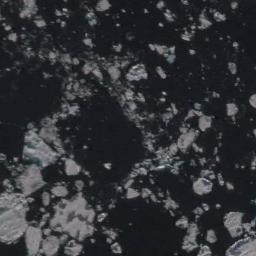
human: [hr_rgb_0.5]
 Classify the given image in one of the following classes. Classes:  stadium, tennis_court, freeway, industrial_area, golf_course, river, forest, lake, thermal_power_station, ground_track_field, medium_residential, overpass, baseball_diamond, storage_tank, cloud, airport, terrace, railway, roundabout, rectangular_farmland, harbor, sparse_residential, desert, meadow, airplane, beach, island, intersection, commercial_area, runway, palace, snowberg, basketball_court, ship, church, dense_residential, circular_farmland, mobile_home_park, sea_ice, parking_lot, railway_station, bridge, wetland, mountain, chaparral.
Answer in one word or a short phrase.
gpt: sea_ice